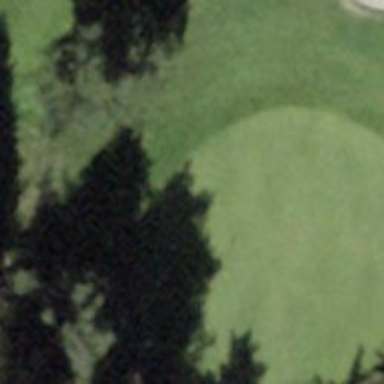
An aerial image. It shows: Picturesque green golfing area with grass land use.